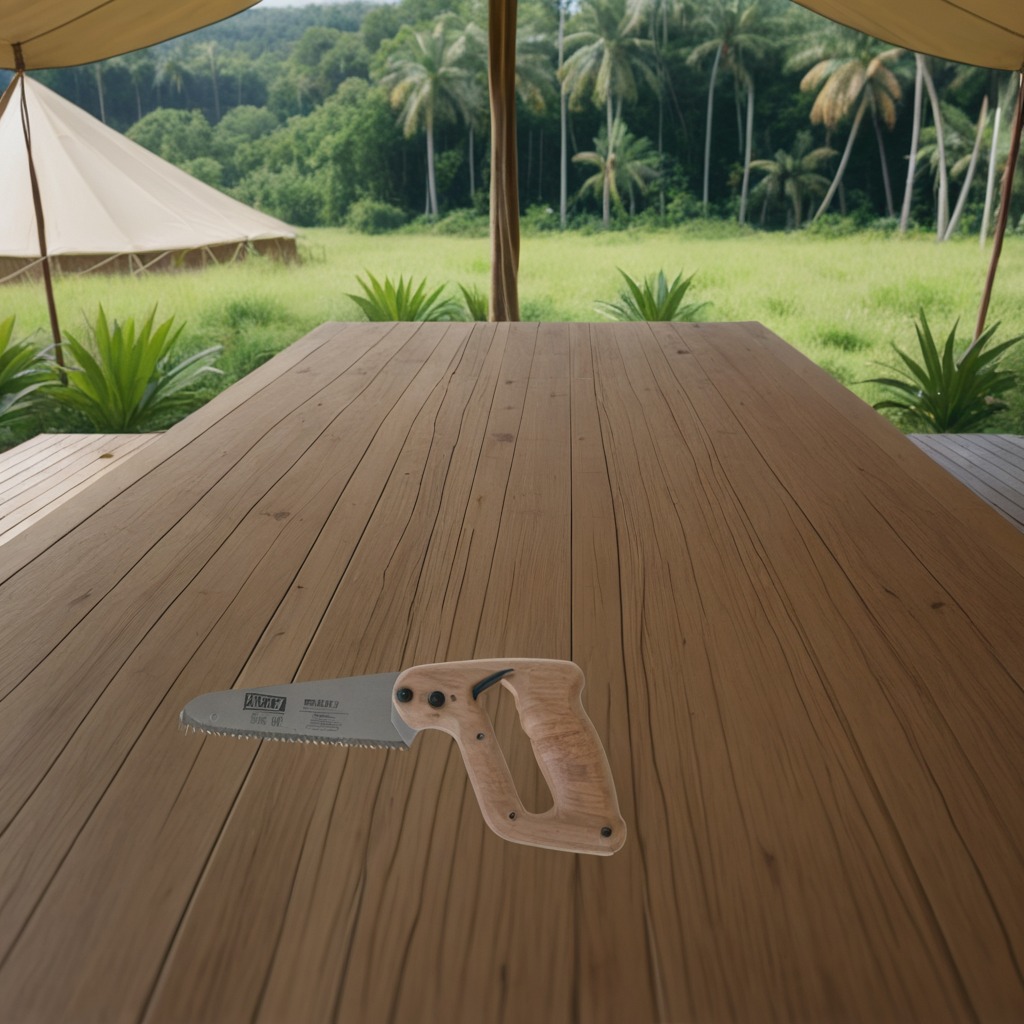
A handheld metal saw is lying on the wooden table.